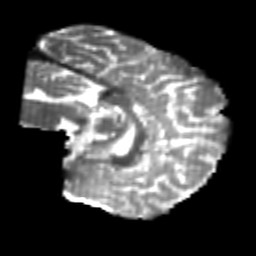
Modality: T2w
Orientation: sagittal
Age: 26
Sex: male
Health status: healthy
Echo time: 0.074 s